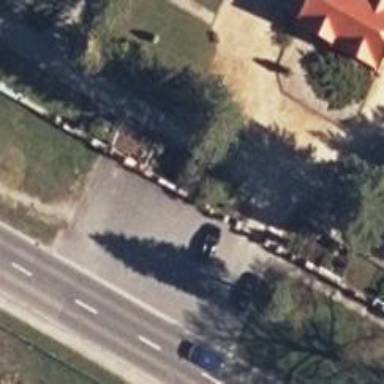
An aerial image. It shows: Road serving as parking aisle.